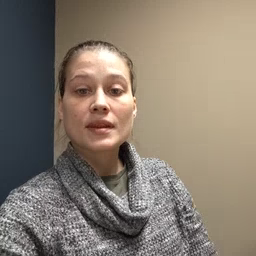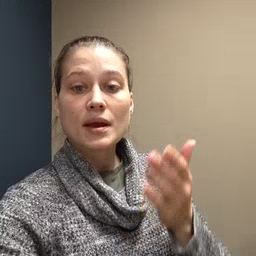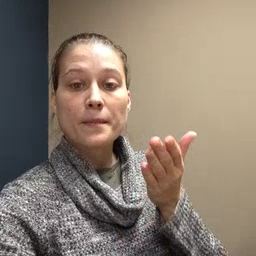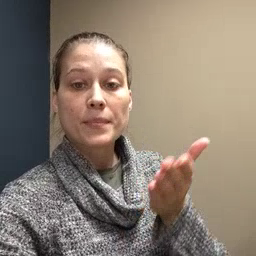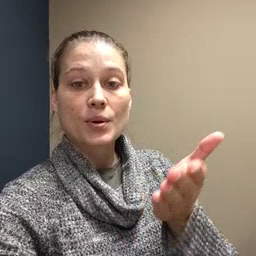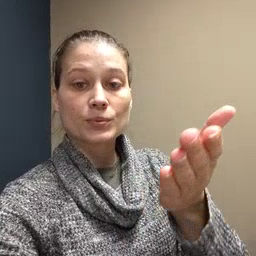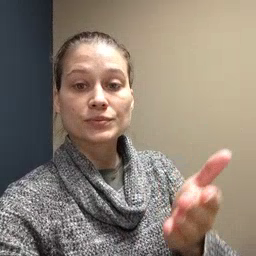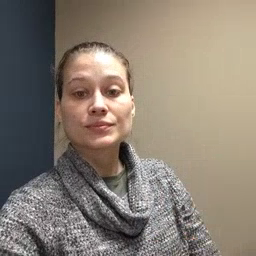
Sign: boat